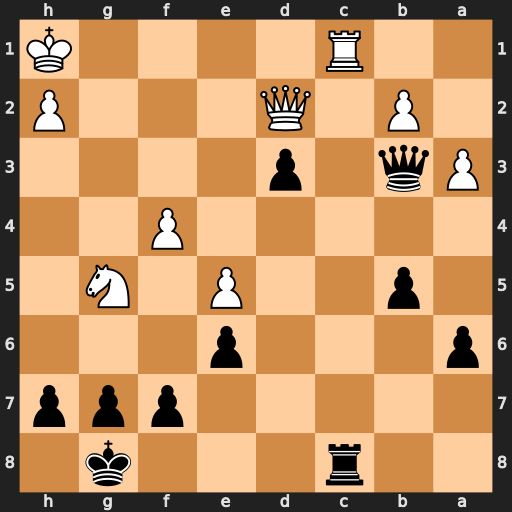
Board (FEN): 2r3k1/5ppp/p3p3/1p2P1N1/5P2/Pq1p4/1P1Q3P/2R4K
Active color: b
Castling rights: -
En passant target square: -
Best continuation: Rxc1+ Qxc1 Qc2 Qxc2 dxc2